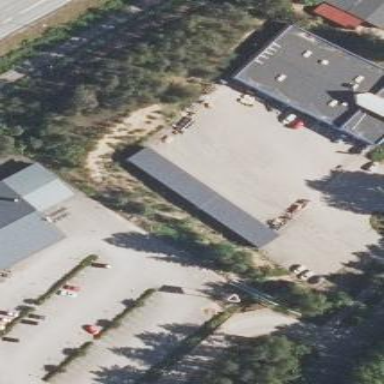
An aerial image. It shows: Warehouse building.